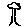
Label: tree